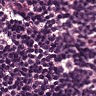
Metastatic tissue present: no